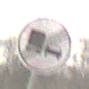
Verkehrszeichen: EndeUeberholverbotKraftfahrzeuge
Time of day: MorningAfternoon
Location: Outdoor (Nature)
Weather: PartlyCloudy
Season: Winter
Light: Natural